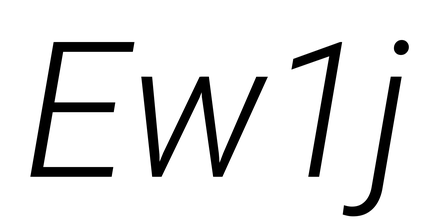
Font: Roboto-Italic_Light_Italic